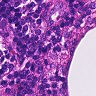
Metastatic tissue present: no